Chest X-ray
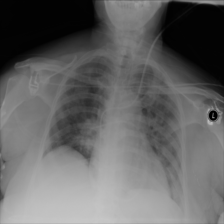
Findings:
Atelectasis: negative
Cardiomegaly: negative
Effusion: negative
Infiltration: positive
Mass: positive
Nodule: negative
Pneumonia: negative
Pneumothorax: negative
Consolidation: negative
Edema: negative
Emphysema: negative
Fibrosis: negative
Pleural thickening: negative
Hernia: negative